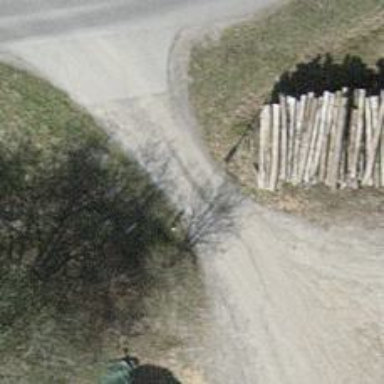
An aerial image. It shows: Lift gate barrier.